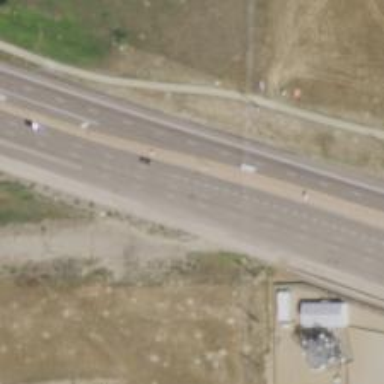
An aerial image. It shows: Primary highway with asphalt surface and dedicated cycle track.